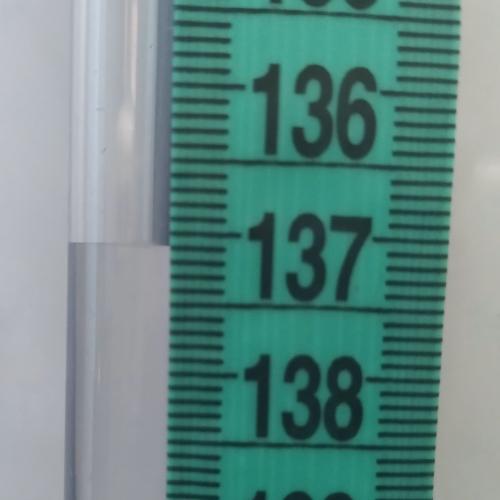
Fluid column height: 137.1 cm